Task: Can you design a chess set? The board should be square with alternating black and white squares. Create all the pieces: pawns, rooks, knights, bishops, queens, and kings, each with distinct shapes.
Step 3763:
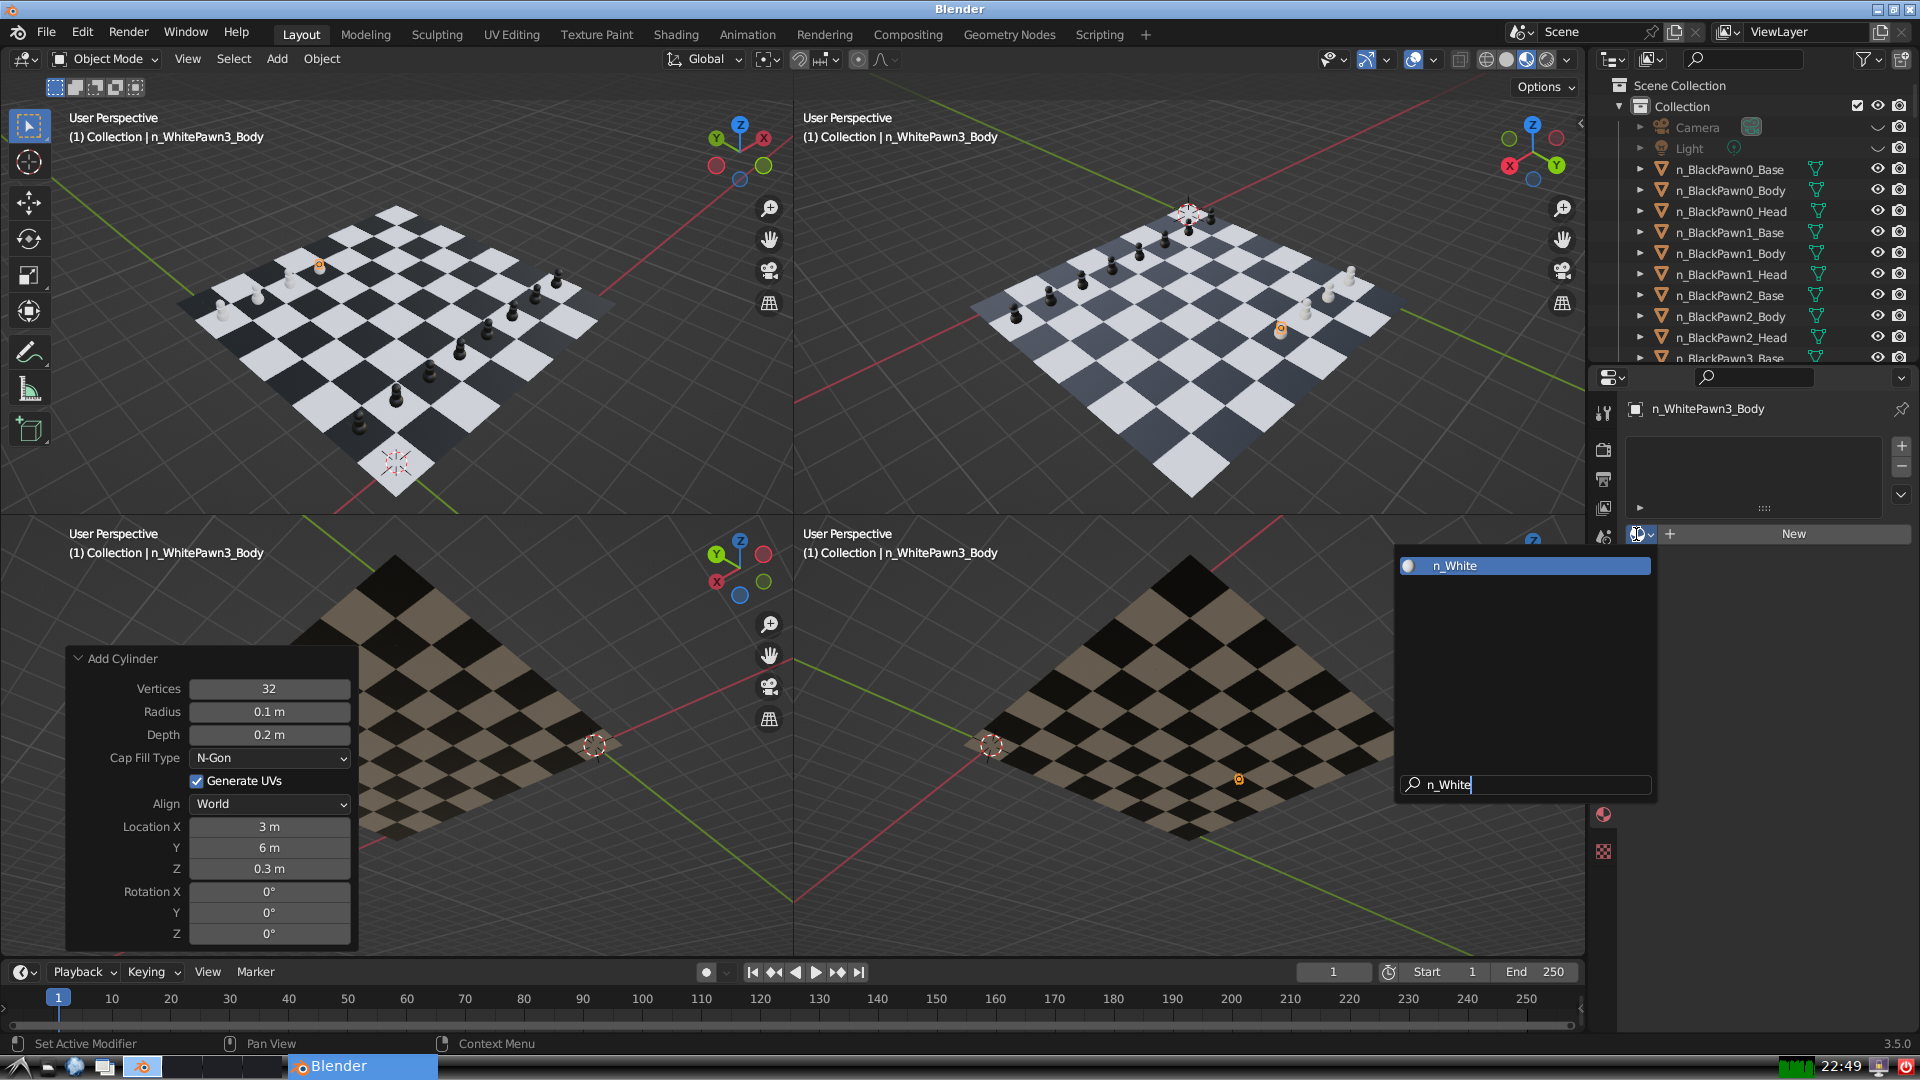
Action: {"key_press": ['Return']}